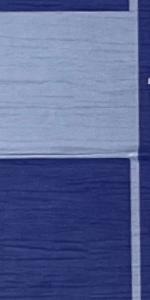
Label: Empty